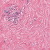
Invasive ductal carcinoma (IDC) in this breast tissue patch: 0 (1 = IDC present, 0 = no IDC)